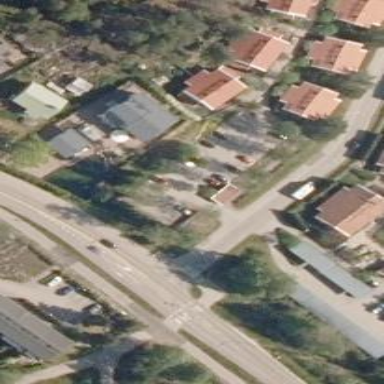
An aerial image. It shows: Asphalt footway.